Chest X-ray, AP view. Patient: 68 years old, sex M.
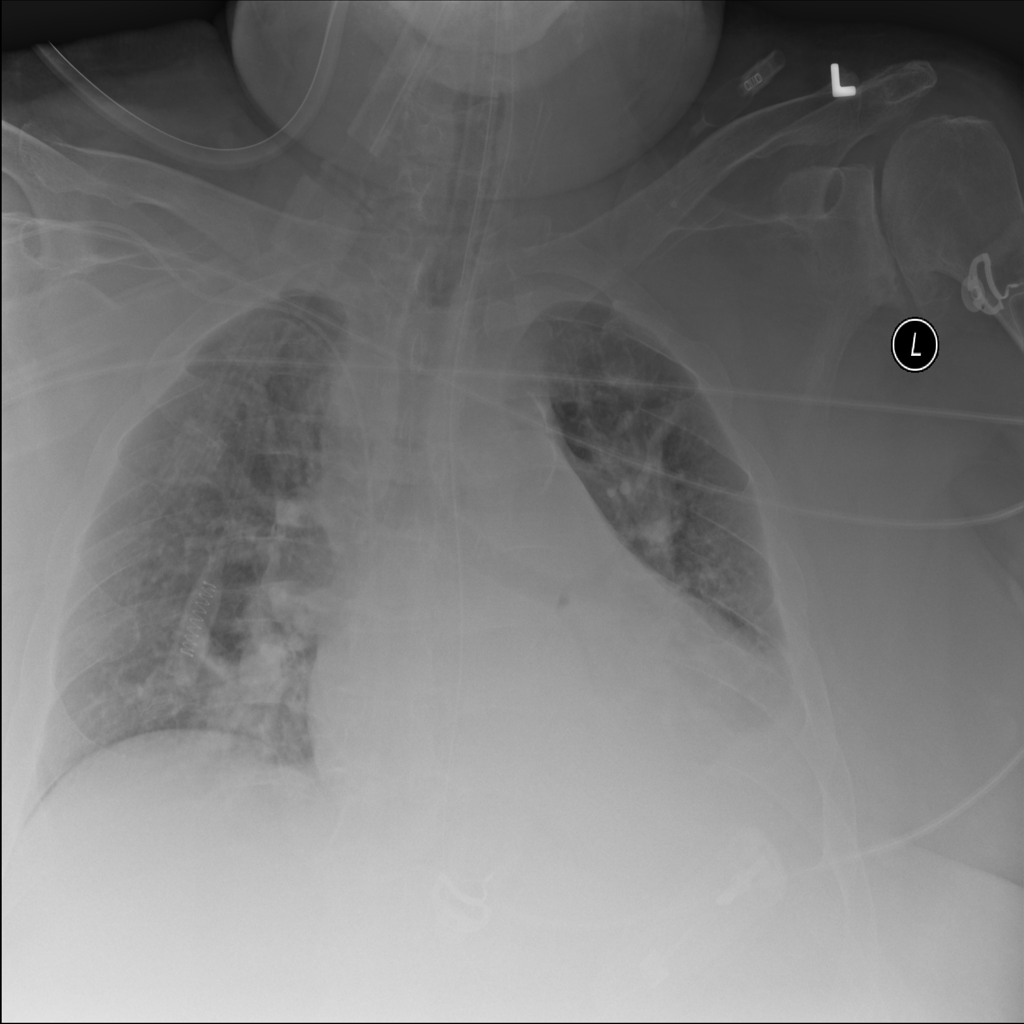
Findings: No Finding